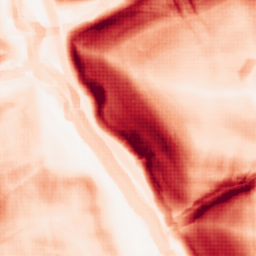
Category: morphological
Decomposition family: morphological_square
Decomposition parameters: operation: gradient
size: 10
Upsampling method: sinc_blackman
Upsampling parameters: scale: 2
kernel_size: 4
Upsampling scale: 2